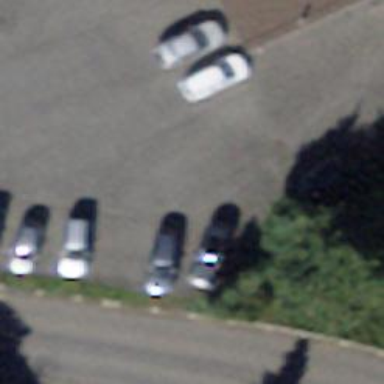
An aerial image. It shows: Charging station.